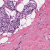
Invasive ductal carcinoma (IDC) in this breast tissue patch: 1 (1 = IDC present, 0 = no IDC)